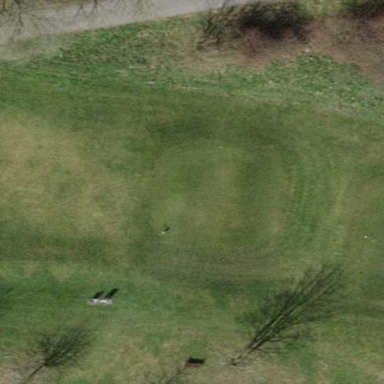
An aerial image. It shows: Grassy area designated as golf tee.